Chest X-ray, PA view. Patient: 28 years old, sex M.
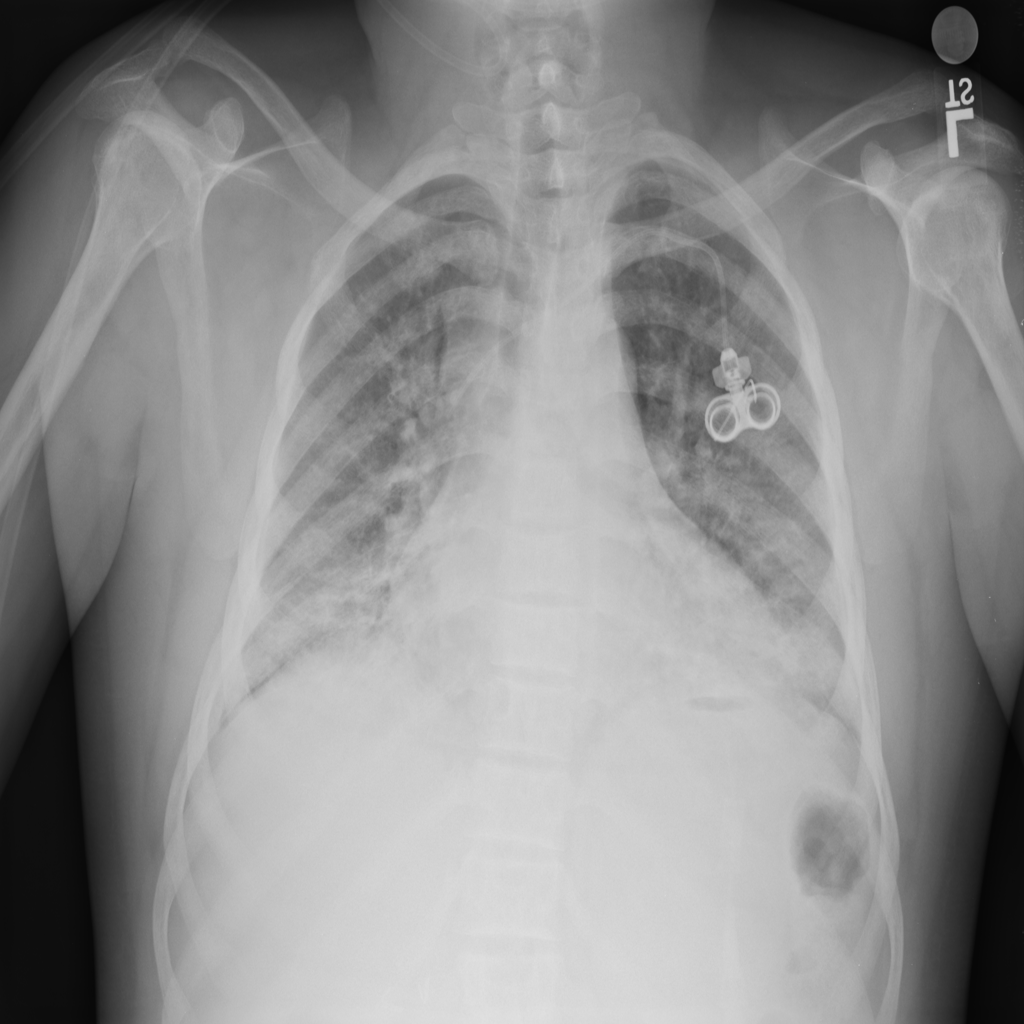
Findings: No Finding